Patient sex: M
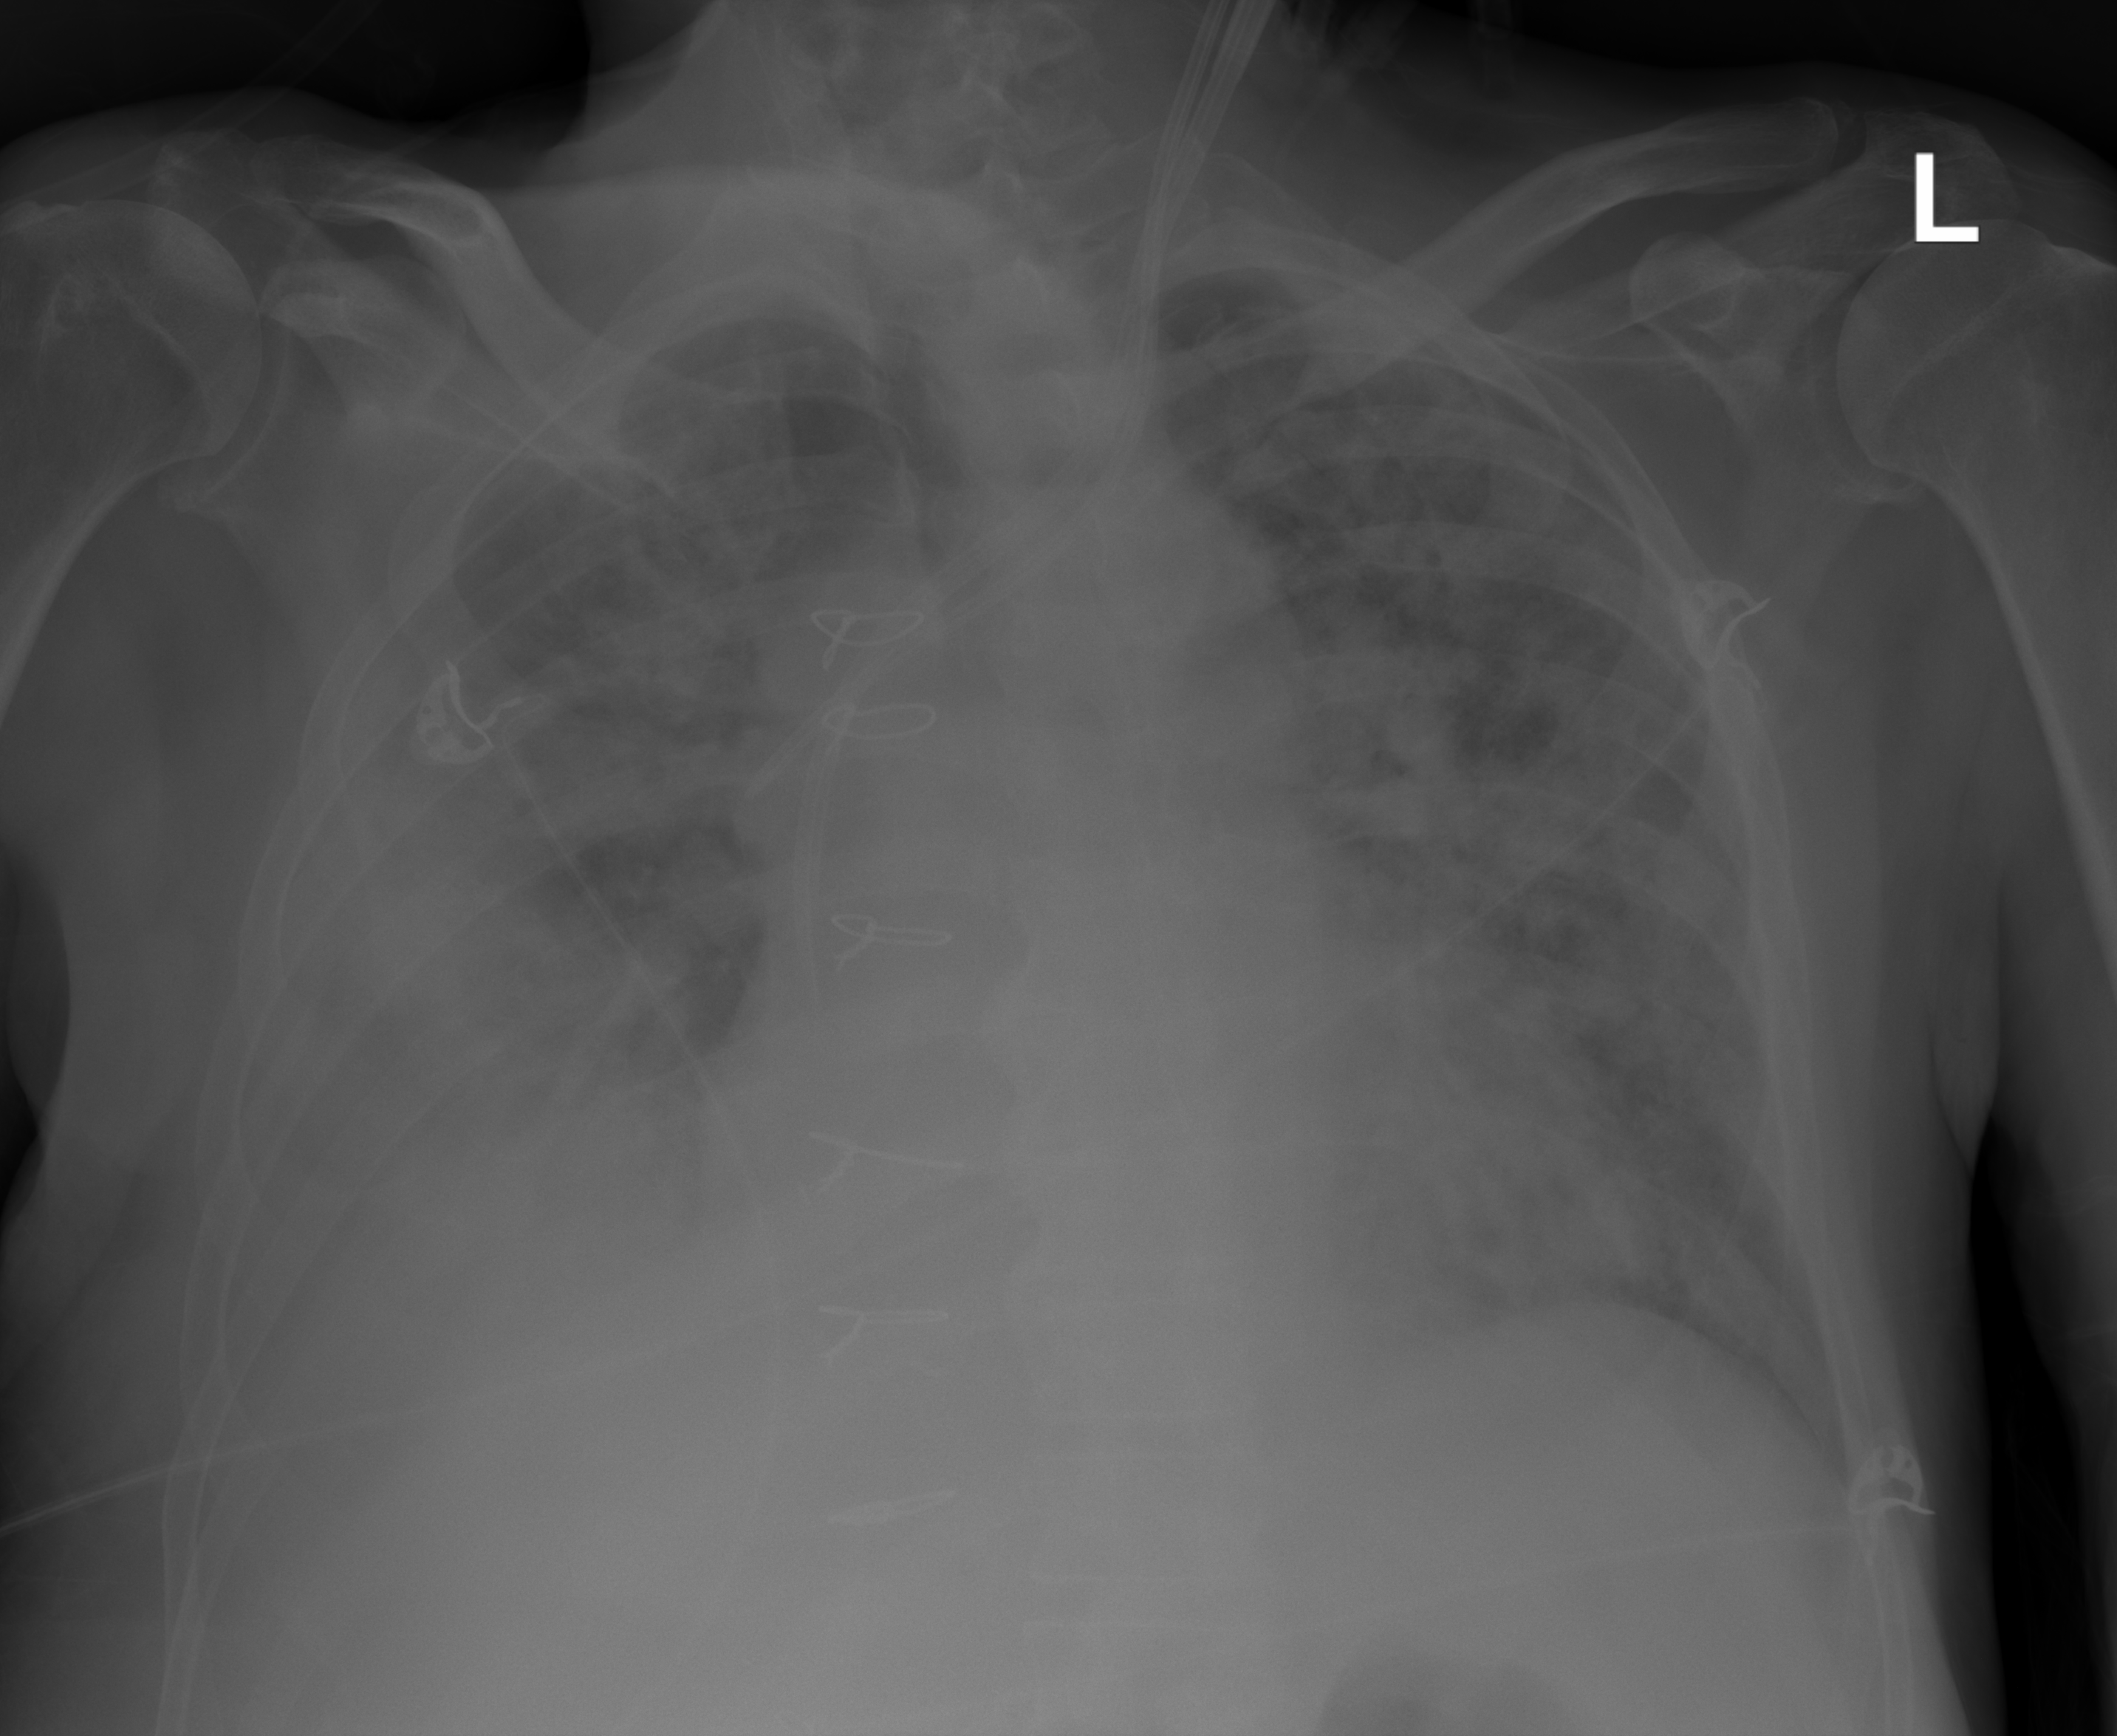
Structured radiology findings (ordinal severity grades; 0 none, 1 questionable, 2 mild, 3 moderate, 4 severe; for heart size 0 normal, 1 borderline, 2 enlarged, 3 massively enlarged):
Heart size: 0
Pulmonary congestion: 0
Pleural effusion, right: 2
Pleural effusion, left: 0
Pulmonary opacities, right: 3
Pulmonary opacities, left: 2
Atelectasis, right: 3
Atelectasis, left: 0